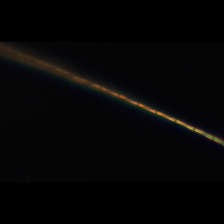
Taxon: Leptocylindrus
Group: Diatoms